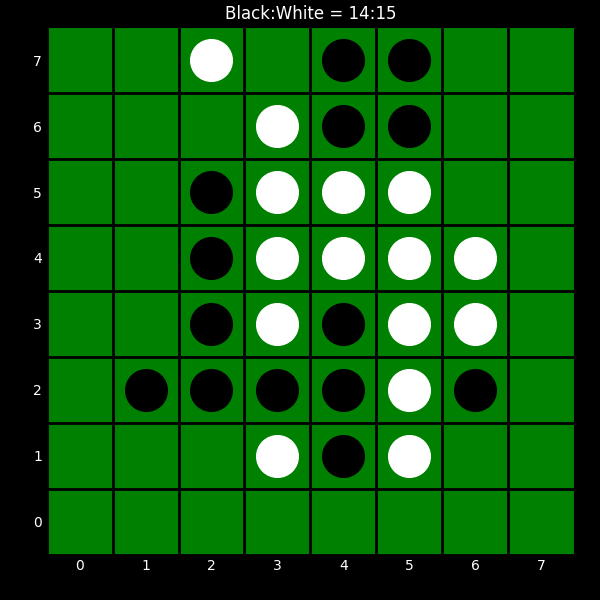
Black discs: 14
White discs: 15